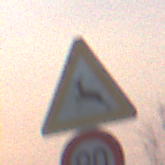
Verkehrszeichen: WildwechselRechts
Zusatzzeichen unten: Geschwindigkeit90
Umgebung: Outdoor, Nature
Tageszeit: SunriseSunset
Wetter: Clear
Licht: Natural
Jahreszeit: NotSpecified
Kontrast: LowContrast